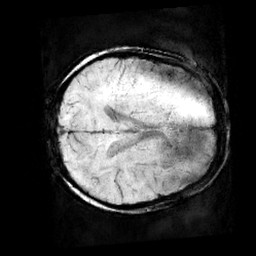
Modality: minIP
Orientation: axial
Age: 10
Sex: male
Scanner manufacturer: siemens
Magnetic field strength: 3 T
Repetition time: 0.027 s
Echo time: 0.02 s